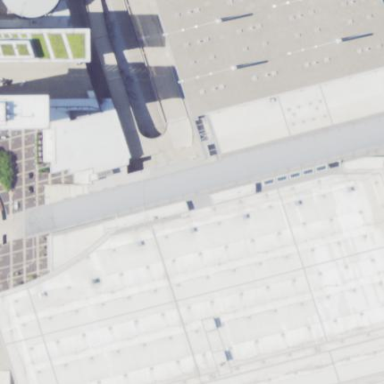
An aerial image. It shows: Conference center building.